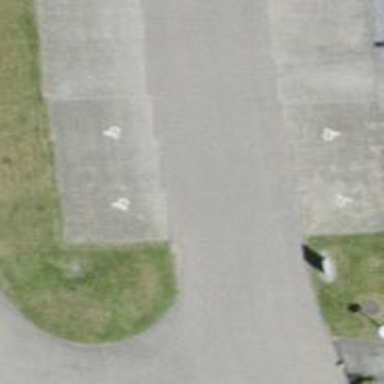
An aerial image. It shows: Road serving as parking aisle.